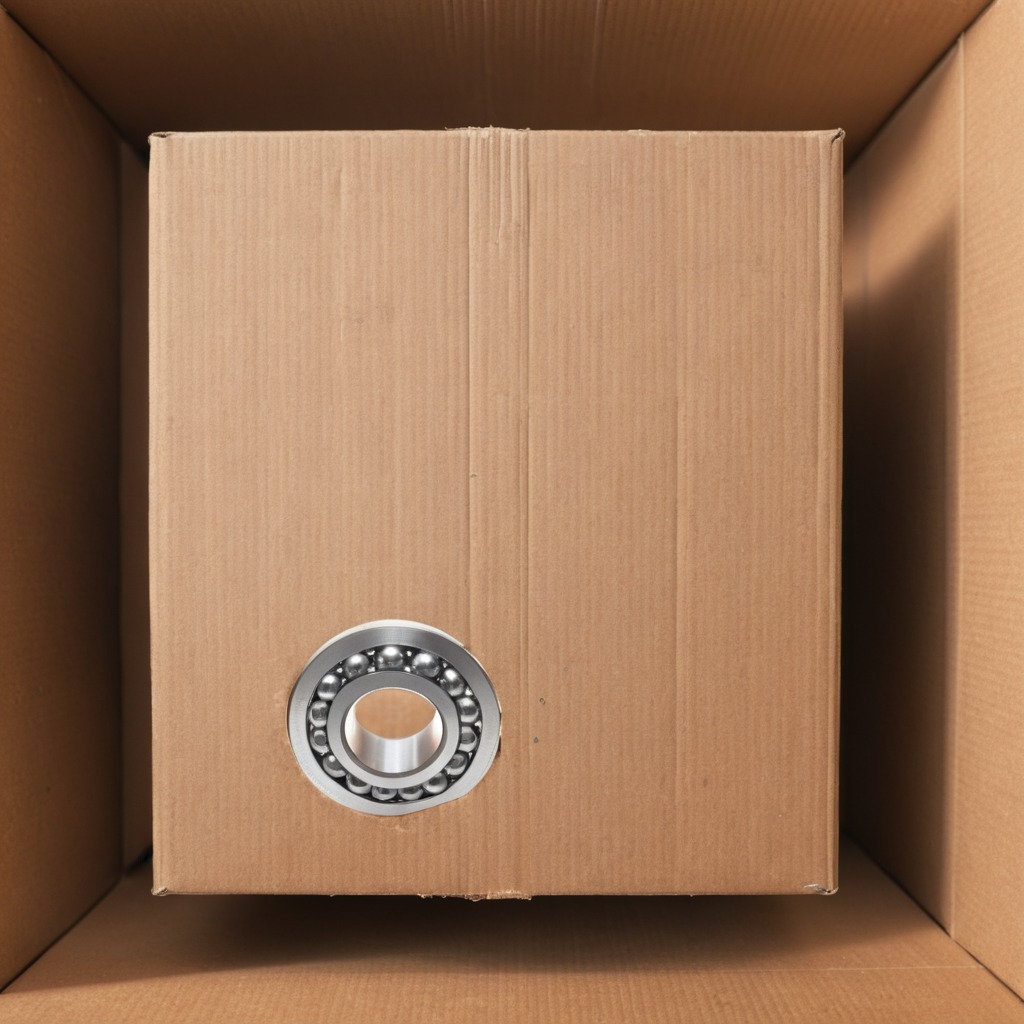
A metal ball bearing is lying on a clean dry cardboard box surface in an outdoor workshop during daytime bright natural light soft shadows slightly creased but